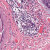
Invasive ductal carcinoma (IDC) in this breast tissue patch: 0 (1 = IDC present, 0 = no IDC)